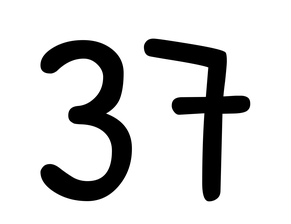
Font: PatrickHand-Regular